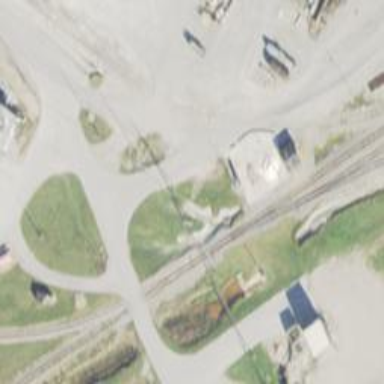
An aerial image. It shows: Railway siding with rails.